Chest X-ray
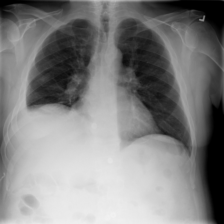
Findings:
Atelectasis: negative
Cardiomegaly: negative
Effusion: negative
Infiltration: negative
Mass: negative
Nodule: negative
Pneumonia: negative
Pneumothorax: negative
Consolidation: negative
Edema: negative
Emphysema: negative
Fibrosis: negative
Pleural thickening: negative
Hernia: negative